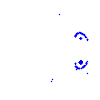
Particle: electron